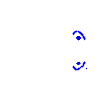
Particle: pion